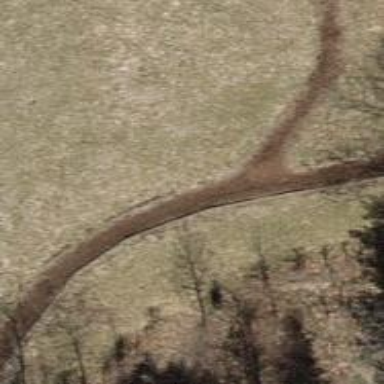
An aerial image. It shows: Path with surface of woodchips.